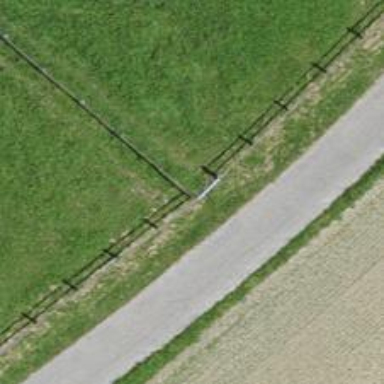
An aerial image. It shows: Fence.